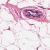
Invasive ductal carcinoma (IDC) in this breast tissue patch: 0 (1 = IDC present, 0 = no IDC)